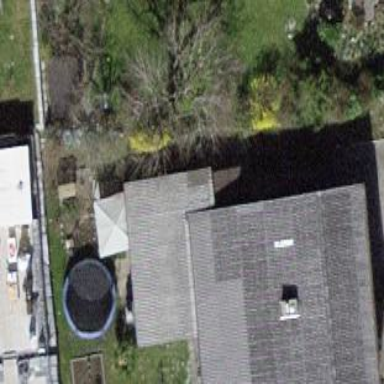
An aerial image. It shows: Simple house.